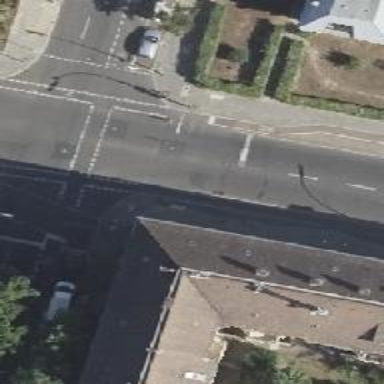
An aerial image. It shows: Road with traffic signals.